Question: ## What am I trying to do?
As usual, I am trying to sending data from one screen to another 'onGenerateRoute()' but I screen does not accept arguments type and showing error
I also tried to change the argument type 'Object?' on the receiver screen but now I am not able to extract data from 'Object' to 'Map<String, dynamic>'. I think both are the same data type but the null-safety version is treated differently. I think this is a bug.
I have seen <URL> and when I switched to null-safety in section then it also showing error. See this screenshot or try it yourself.

It's working properly in the non-null-safety version of flutter
Here's the snippet
### RouteGenerator Class
'''
class RouteGenerator {
static Route<dynamic> generateRoute(RouteSettings settings) {
// Getting arguments passed while calling Navigator.pushNamed
final args = settings.arguments;
switch (settings.name) {
case HomeScreen.routeName:
return MaterialPageRoute(
builder: (context) => HomeScreen(),
);
case LoginScreen.routeName:
return MaterialPageRoute(
builder: (context) => LoginScreen(),
);
case VerifyFirebaseOtpScreen.routeName:
return MaterialPageRoute(
builder: (context) => VerifyFirebaseOtpScreen(data: args), // Here is the error: The argument type 'Object?' can't be assigned to the parameter type 'Map<String, dynamic>'.
);
case AboutScreen.routeName:
return MaterialPageRoute(
builder: (context) => AboutScreen(),
);
default:
return MaterialPageRoute(
builder: (context) => Scaffold(
body: SafeArea(
child: Center(
child: Text('No route defined for ${settings.name}'),
),
),
),
);
}
}
}
'''
### VerifyFirebaseOtpScreen
'''
class VerifyFirebaseOtpScreen extends StatelessWidget {
static const String routeName = '/verify_firebase_otp_screen';
final Map<String, dynamic> data;
const VerifyFirebaseOtpScreen({
Key? key,
required this.data,
}) : super(key: key);
@override
Widget build(BuildContext context) {
return GestureDetector(
onTap: () {
FocusScope.of(context).unfocus();
},
child: Scaffold(
body: Center(
child: SingleChildScrollView(
padding: const EdgeInsets.all(8.0),
child: Container(
width: double.infinity,
child: VerifyFirebaseOtpScreenDataSection(
mobile: '${data['mobile']}',
),
),
),
),
),
);
}
}
'''
Logs
'''
abhishekkumar@Abhisheks-MacBook-Air ~ % flutter doctor -v
[] Flutter (Channel beta, 2.1.0-12.2.pre, on macOS 11.2.3 20D91 darwin-x64, locale en-IN)
* Flutter version 2.1.0-12.2.pre at /Users/abhishekkumar/flutter
* Framework revision 5bedb7b1d5 (13 days ago), 2021-03-17 17:06:30 -0700
* Engine revision 711ab3fda0
* Dart version 2.13.0 (build 2.13.0-116.0.dev)
[] Android toolchain - develop for Android devices (Android SDK version 30.0.2)
* Android SDK at /Users/abhishekkumar/Library/Android/sdk
* Platform android-30, build-tools 30.0.2
* ANDROID_HOME = /Users/abhishekkumar/Library/Android/sdk
* Java binary at: /Applications/Android Studio.app/Contents/jre/jdk/Contents/Home/bin/java
* Java version OpenJDK Runtime Environment (build 1.8.0_242-release-1644-b3-<PHONE>)
* All Android licenses accepted.
[] Xcode - develop for iOS and macOS
* Xcode at /Applications/Xcode.app/Contents/Developer
* Xcode 12.4, Build version 12D4e
* CocoaPods version 1.10.1
[] Chrome - develop for the web
* Chrome at /Applications/Google Chrome.app/Contents/MacOS/Google Chrome
[] Android Studio (version 4.1)
* Android Studio at /Applications/Android Studio.app/Contents
* Flutter plugin can be installed from:
https://plugins.jetbrains.com/plugin/9212-flutter
* Dart plugin can be installed from:
https://plugins.jetbrains.com/plugin/6351-dart
* Java version OpenJDK Runtime Environment (build 1.8.0_242-release-1644-b3-<PHONE>)
[] VS Code (version 1.51.1)
* VS Code at /Applications/Visual Studio Code.app/Contents
* Flutter extension version 3.17.0
[] Connected device (3 available)
* iPhone SE (1st generation) (mobile) * 035FA189-09FF-46B5-96AC-C34E8D068C21 * ios * com.apple.CoreSimulator.SimRuntime.iOS-14-4 (simulator)
* macOS (desktop) * macos * darwin-x64 * macOS 11.2.3 20D91 darwin-x64
* Chrome (web) * chrome * web-javascript * Google Chrome 89.0.4389.90
* No issues found!
'''
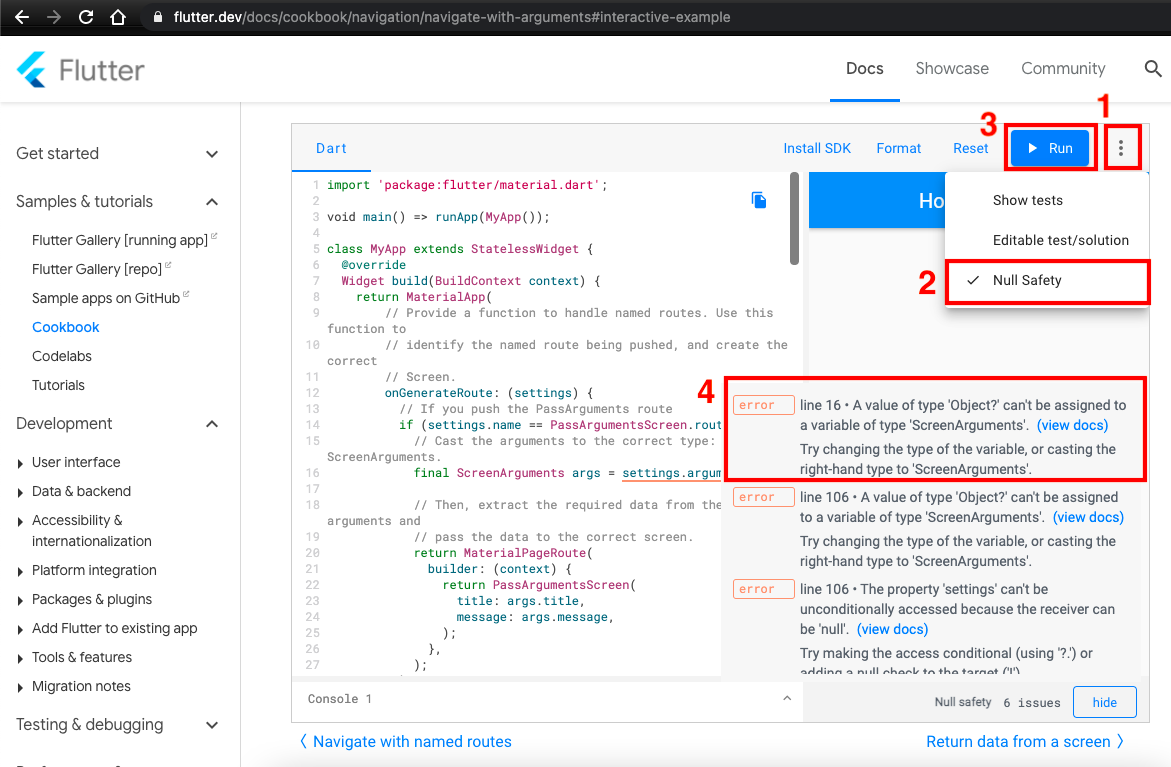
Answer: ## Answer in short
Use typecast operator 'as'
so above question's answer will be like 'final args = settings.arguments as Map<String, dynamic>;'
## Answer explanation
I also filed this question as <URL>.
### goderbauer says
> In your example 'settings.arguments' is typed as 'Object?' and you're passing it to 'VerifyFirebaseOtpScreen.data' which is typed as 'Map<String, dynamic>'. Prior to null-safety this was legal and is called an implicit downcast. But with null safety Dart has removed implicit downcast altogether (you can read more about that here <URL>. So now, if you're sure that 'settings.arguments' is in deed of type 'Map<String, dynamic>' you need to do an explicit cast, something like: 'settings.arguments as Map<String, dynamic>'.
He also said
> (The example on the page will have to be updated as well once we migrate them to null safety)
## dart.dev explanation and example
Referred documentation page <URL> explanation also covering this.
Their below example is explain enough
'''
// Without null safety:
requireStringNotObject(String definitelyString) {
print(definitelyString.length);
}
main() {
Object maybeString = 'it is';
requireStringNotObject(maybeString);
}
'''
'''
// Using null safety:
requireStringNotObject(String definitelyString) {
print(definitelyString.length);
}
main() {
Object maybeString = 'it is';
requireStringNotObject(maybeString as String);
}
'''